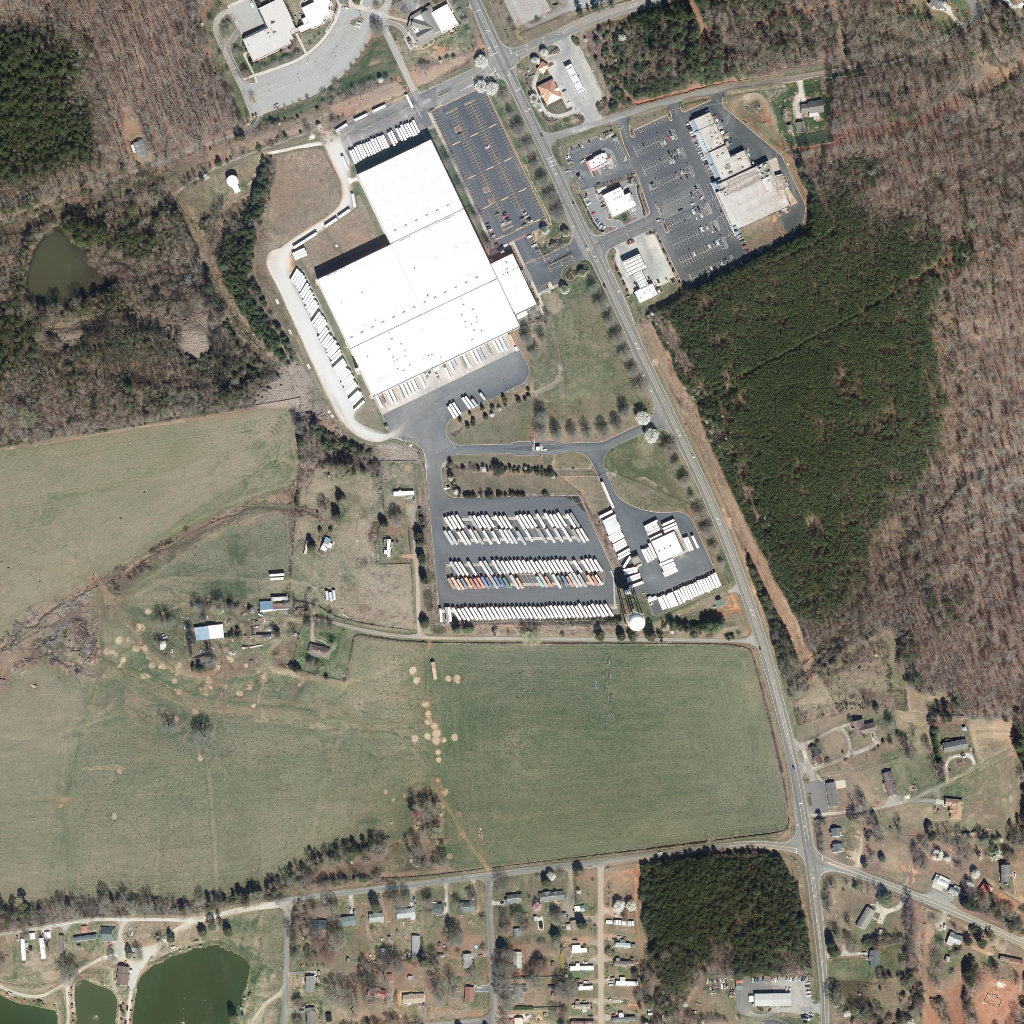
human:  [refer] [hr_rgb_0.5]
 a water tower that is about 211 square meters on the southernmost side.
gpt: <box>[[61, 59, 63, 61, 0]]</box>